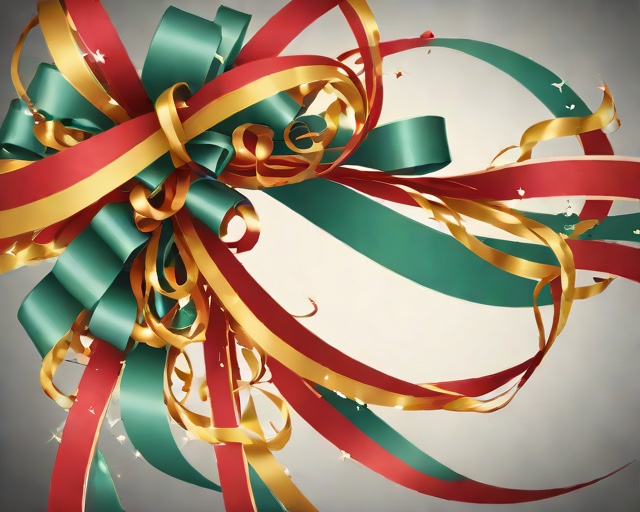
Category: Holiday